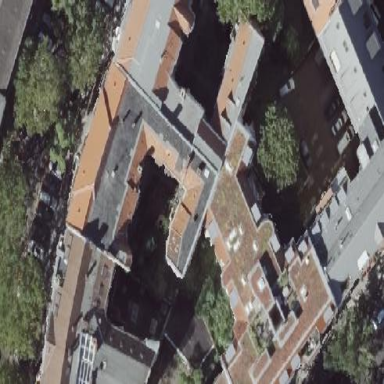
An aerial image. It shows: Grey saltbox-shaped roof on apartment building.